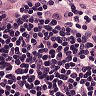
Metastatic tissue present: no